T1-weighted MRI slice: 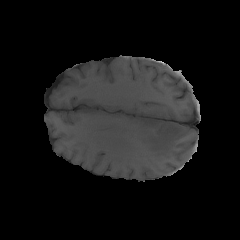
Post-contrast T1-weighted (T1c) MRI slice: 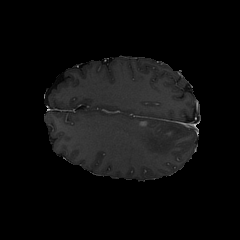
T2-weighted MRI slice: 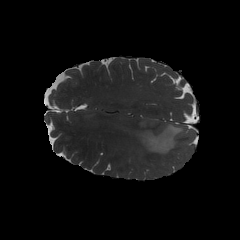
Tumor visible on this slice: yes